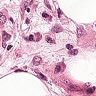
Metastatic tissue present: yes